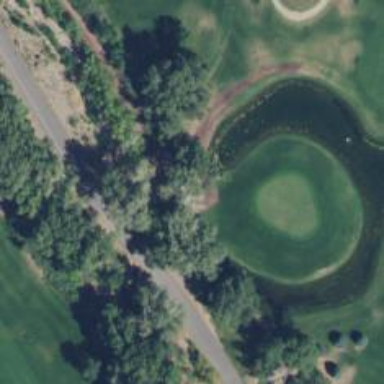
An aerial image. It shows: Lake serving as water hazard for golf course.